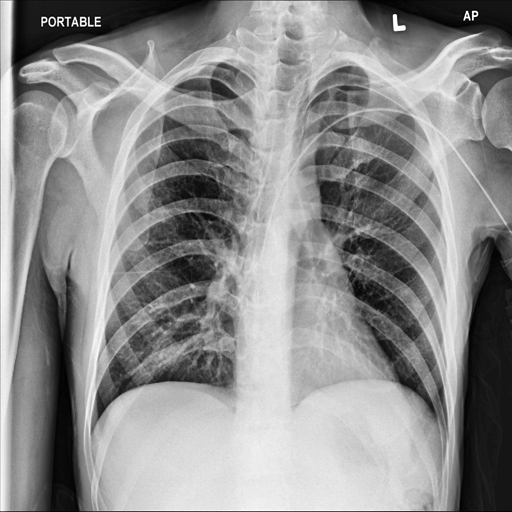
Finding: NORMAL